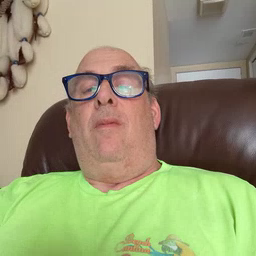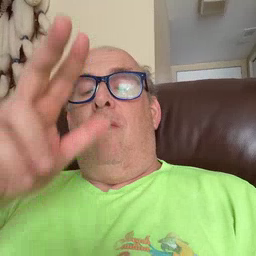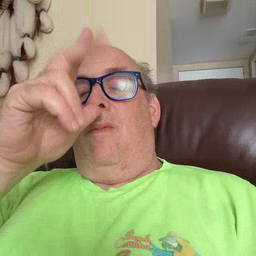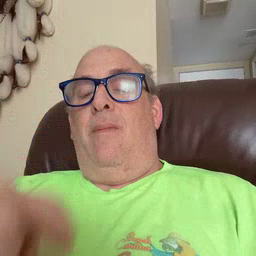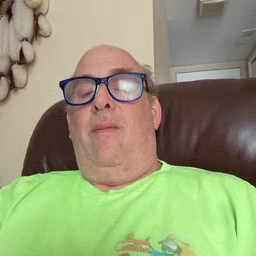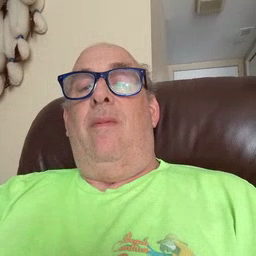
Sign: bug